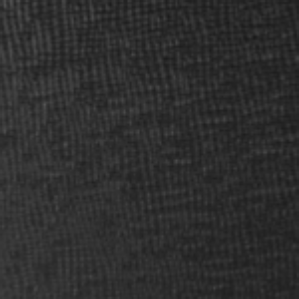
Label: frost